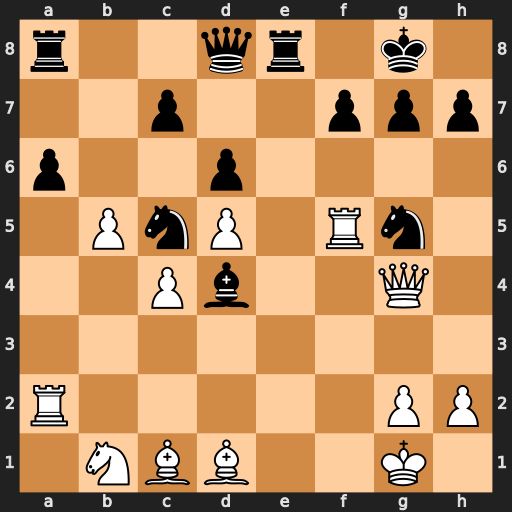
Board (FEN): r2qr1k1/2p2ppp/p2p4/1PnP1Rn1/2Pb2Q1/8/R5PP/1NBB2K1
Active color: w
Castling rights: -
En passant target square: -
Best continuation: Qxd4 Re1+ Rf1